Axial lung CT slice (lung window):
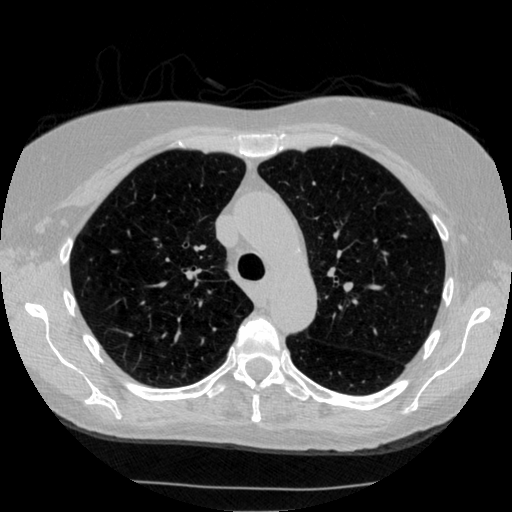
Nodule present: no